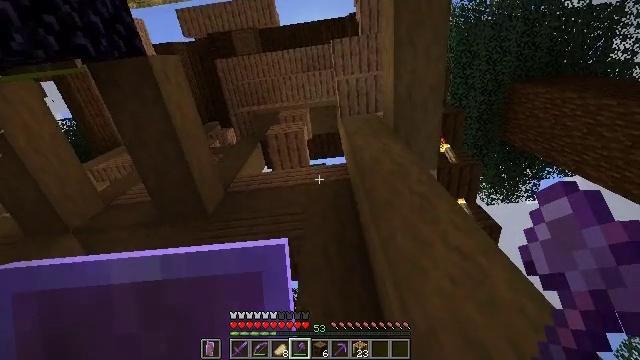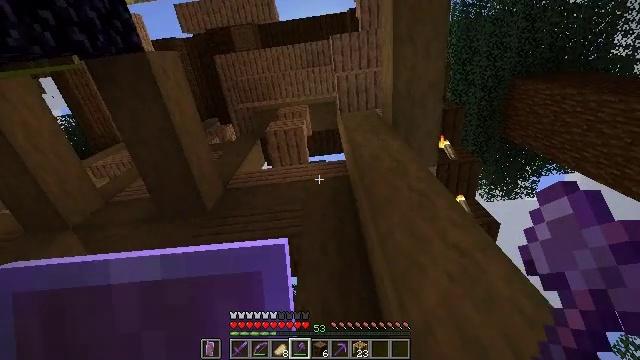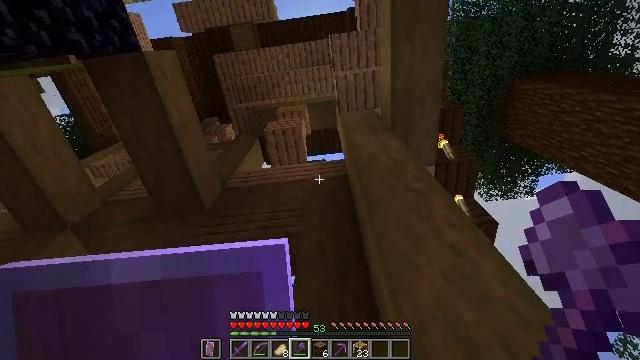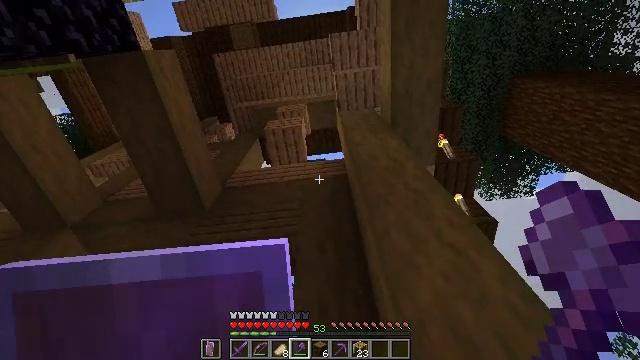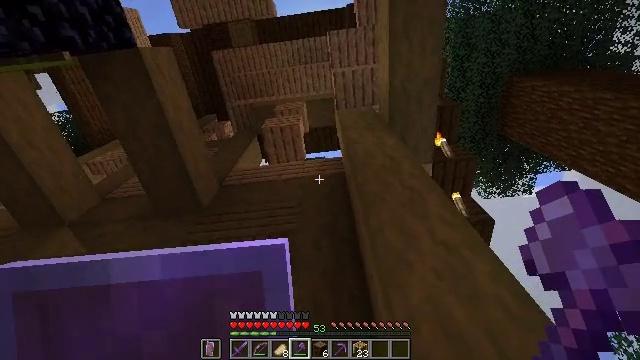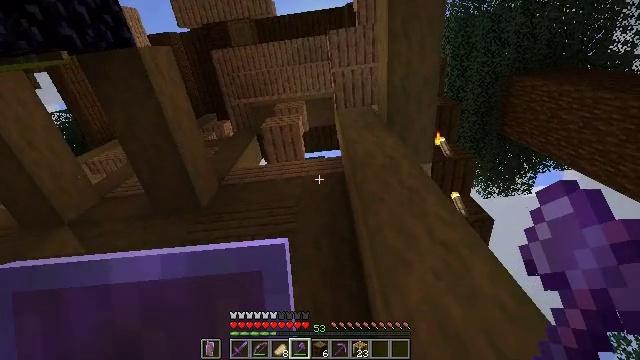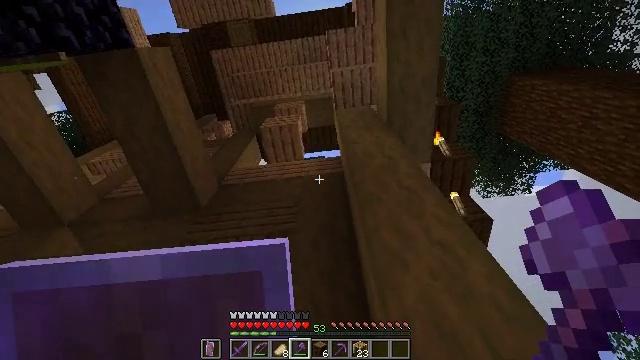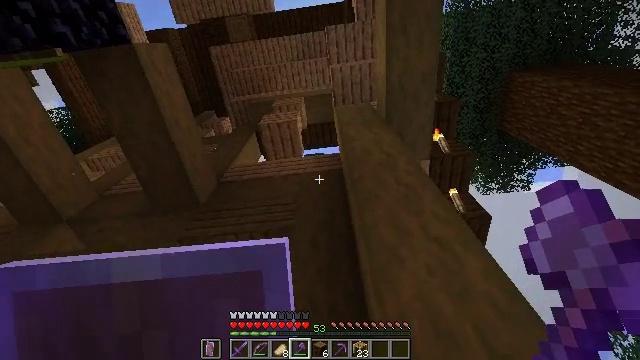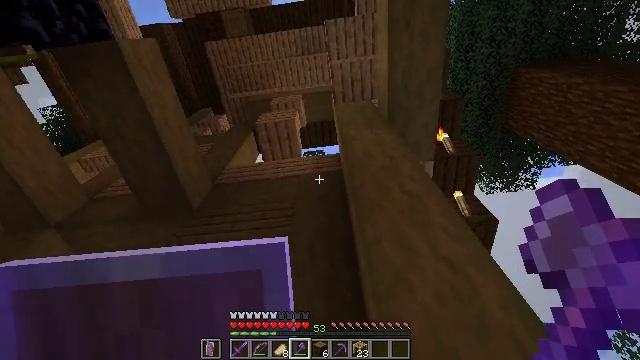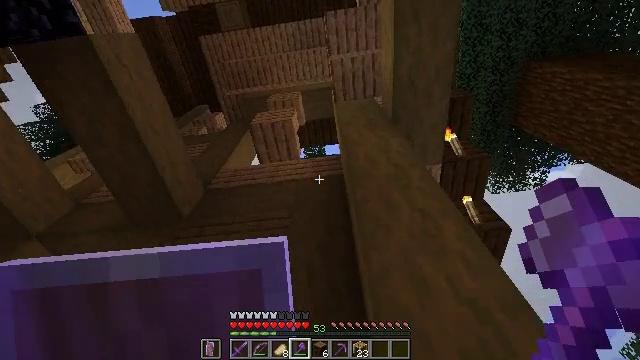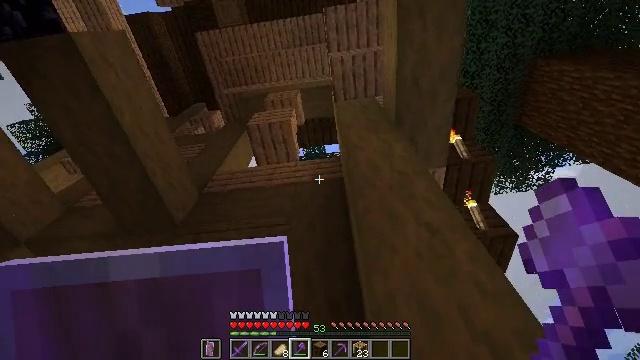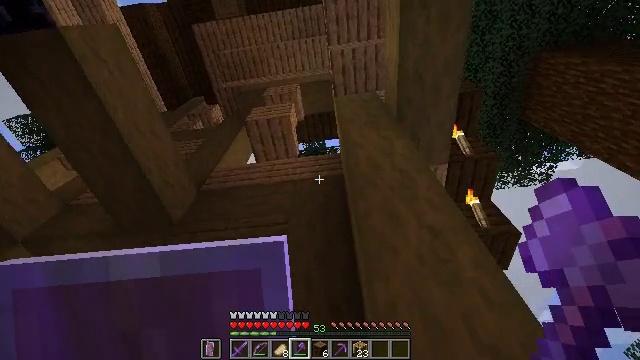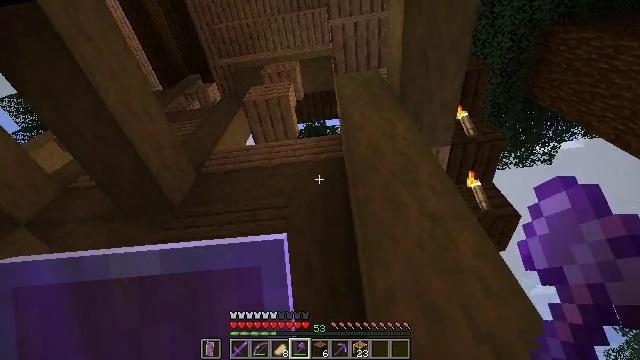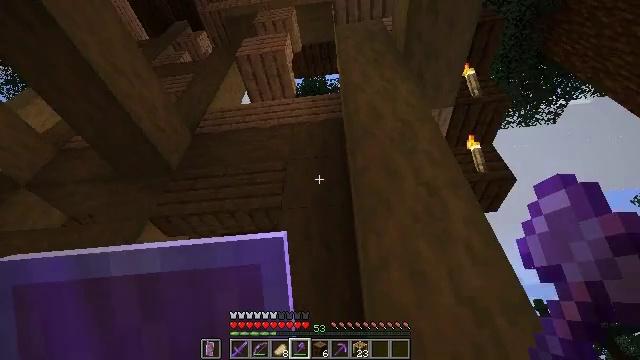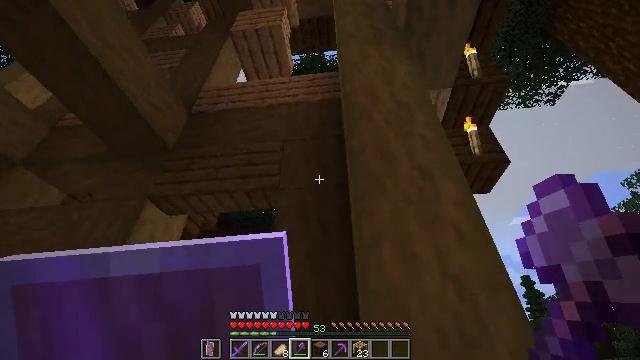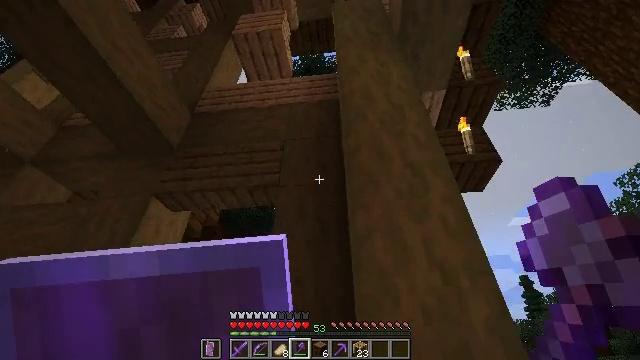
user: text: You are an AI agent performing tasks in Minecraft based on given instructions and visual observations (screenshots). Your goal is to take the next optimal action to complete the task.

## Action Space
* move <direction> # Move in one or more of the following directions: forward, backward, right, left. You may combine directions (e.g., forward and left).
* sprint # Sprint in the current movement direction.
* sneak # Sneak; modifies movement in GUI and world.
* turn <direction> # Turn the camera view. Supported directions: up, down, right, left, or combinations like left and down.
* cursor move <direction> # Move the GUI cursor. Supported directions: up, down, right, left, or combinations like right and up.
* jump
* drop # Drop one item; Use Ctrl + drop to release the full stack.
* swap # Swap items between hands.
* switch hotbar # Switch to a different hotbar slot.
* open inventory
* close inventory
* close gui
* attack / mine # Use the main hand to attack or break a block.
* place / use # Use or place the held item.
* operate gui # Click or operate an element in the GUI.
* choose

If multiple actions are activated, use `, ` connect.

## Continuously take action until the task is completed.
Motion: motion action
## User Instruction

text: Gather stripped spruce log from the tree.
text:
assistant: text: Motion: move back
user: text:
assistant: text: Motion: move back
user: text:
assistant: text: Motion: move back
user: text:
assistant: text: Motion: move back
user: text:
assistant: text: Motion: move back
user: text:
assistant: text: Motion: move back
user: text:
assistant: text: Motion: move back
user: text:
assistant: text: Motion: move back, jump
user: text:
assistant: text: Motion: move back, turn down, jump
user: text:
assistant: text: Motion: move back, jump
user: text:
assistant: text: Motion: move back, turn down, jump
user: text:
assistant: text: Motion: move back, turn down, jump
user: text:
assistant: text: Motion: move back, turn down, jump
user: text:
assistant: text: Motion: move back, turn down, jump
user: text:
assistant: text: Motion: move back, jump
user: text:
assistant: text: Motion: move back, jump
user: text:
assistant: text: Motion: move back
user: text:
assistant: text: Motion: move back
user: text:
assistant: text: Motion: move back
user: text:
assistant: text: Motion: move back
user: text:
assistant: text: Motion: move back
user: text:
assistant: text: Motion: move back
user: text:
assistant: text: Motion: move back
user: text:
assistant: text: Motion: move back
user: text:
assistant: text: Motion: move back
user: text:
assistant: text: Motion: move back
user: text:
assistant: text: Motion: move back
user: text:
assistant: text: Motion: move back
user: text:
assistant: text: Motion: move back
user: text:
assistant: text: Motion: move back